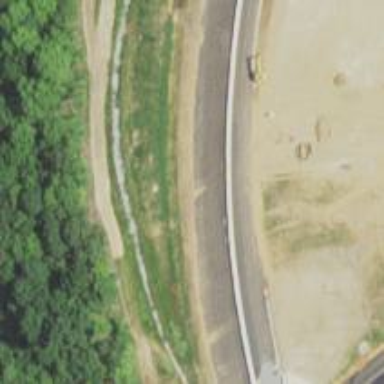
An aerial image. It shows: Asphalt motorway.